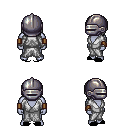
a pixel art fantasy rpg character, male body template, dark elf, purple skin, white robe, white pants, gray pageboy hairstyle, metal helm, leather bracers, black slippers, four views (front, back, left, right), 2x2 character sprite sheet, small pixel art, hard edges, no anti-aliasing